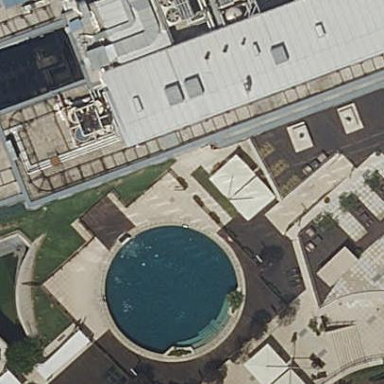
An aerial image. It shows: Swimming pool area designated for leisure and sport.